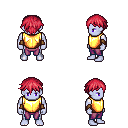
a pixel art fantasy rpg character, male body template, dark elf, purple skin, gold chest armor, magenta pants, ruby red short bangs hairstyle, leather bracers, four views (front, back, left, right), 2x2 character sprite sheet, small pixel art, hard edges, no anti-aliasing